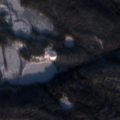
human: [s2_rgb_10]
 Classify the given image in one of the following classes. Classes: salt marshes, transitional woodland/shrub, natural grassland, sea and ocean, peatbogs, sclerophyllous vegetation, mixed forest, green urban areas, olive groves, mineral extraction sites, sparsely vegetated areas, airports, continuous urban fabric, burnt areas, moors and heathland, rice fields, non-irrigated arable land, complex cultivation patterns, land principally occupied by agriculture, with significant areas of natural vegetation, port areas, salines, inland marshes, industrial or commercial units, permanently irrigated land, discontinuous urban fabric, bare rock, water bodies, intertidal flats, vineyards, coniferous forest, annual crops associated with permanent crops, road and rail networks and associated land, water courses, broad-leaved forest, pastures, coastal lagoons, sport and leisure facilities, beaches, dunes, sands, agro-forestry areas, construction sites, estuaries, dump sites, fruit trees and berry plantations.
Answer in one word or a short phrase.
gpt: coniferous forest, transitional woodland/shrub